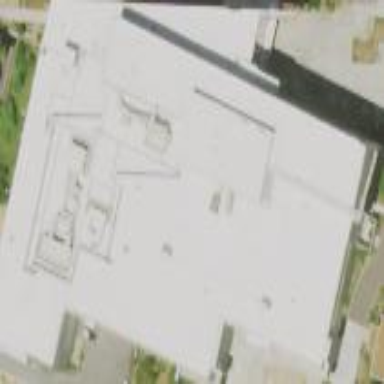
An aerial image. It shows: Library building.